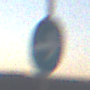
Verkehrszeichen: VorgeschriebeneFahrtrichtungHierRechts
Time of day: SunriseSunset
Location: Outdoor (RoadRail)
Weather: PartlyCloudy
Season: NotSpecified
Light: Natural